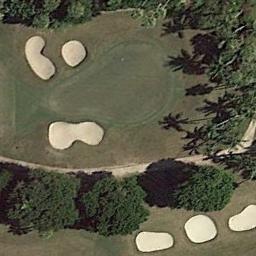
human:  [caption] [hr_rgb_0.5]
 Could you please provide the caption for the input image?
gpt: There are more than a dozen bunkers and winding paths in this area .

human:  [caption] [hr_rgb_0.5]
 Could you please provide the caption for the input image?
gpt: The golf course has a putting green, Some barrier trees and sandpits and a road goes through the golf course .

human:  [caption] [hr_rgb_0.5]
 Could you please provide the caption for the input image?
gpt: There are several bunkers and a path on a large green lawn on the golf course and many trees .

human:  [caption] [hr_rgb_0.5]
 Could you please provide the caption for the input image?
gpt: Many trees are near the golf course .

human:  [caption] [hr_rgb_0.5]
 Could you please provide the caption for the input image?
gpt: There are six bunkers near a path on the golf course .